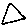
Label: triangle